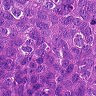
Metastatic tissue present: yes